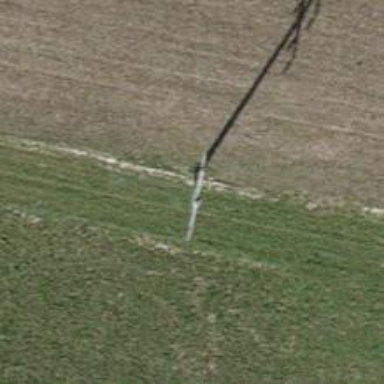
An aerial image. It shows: Power tower.